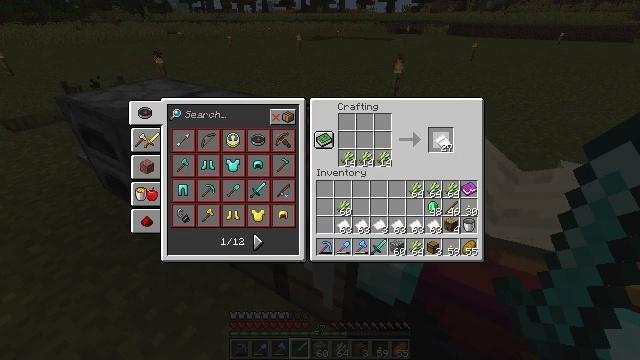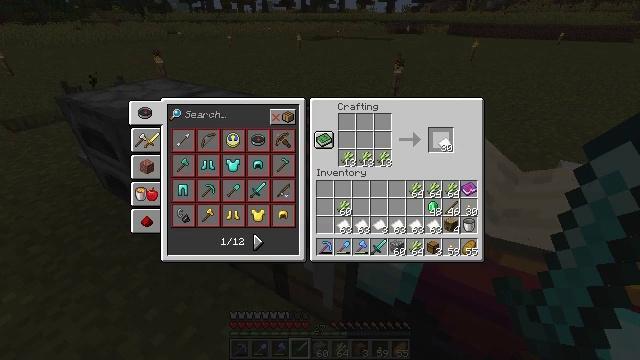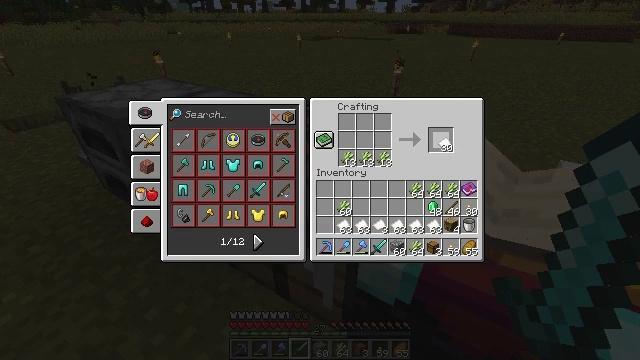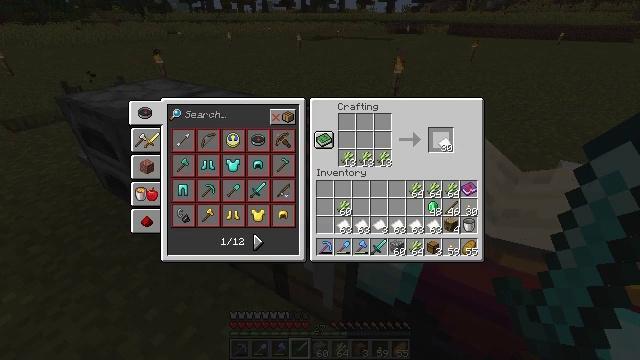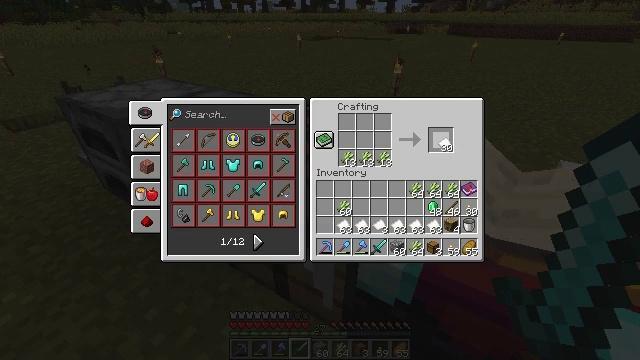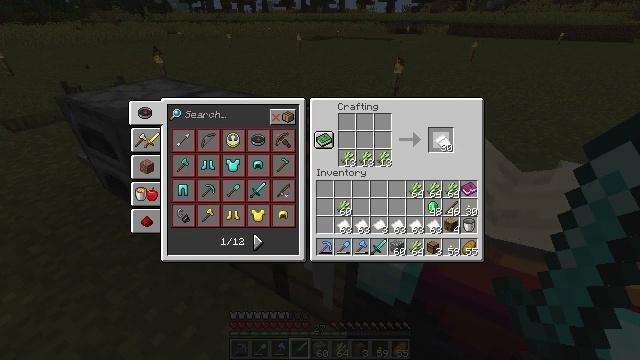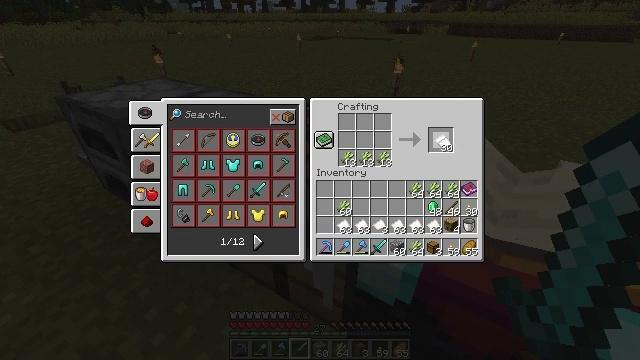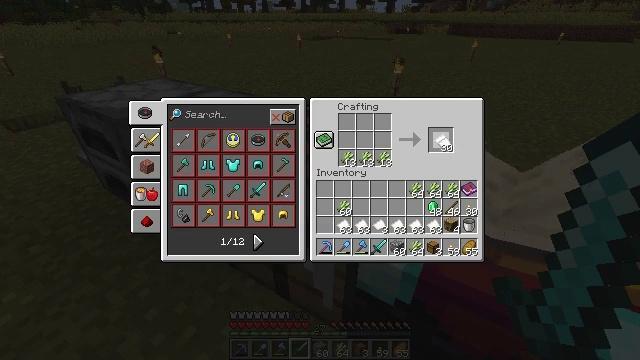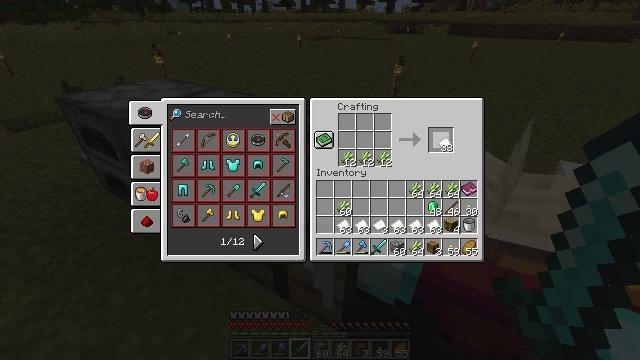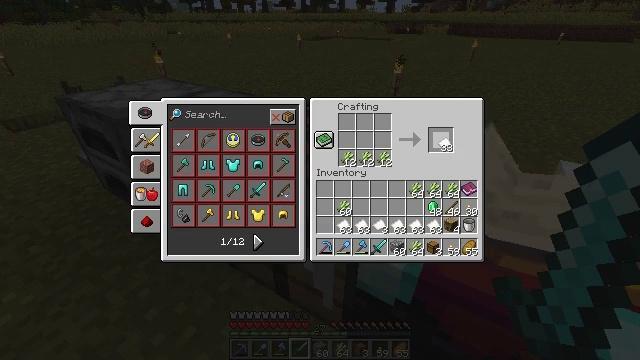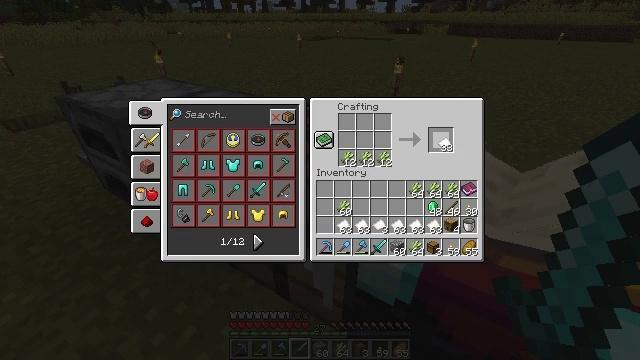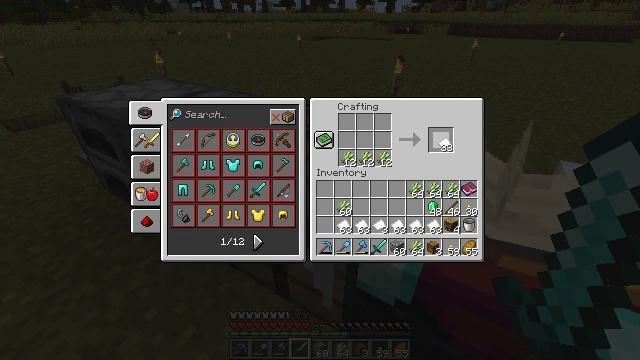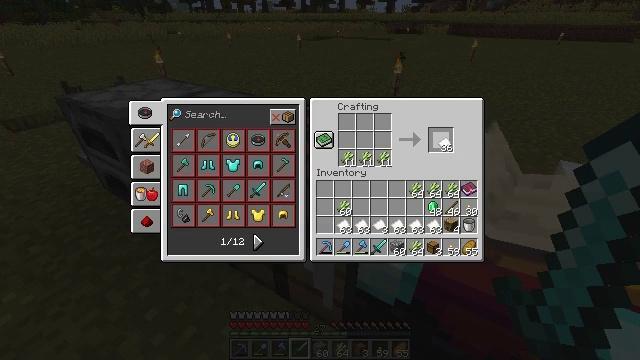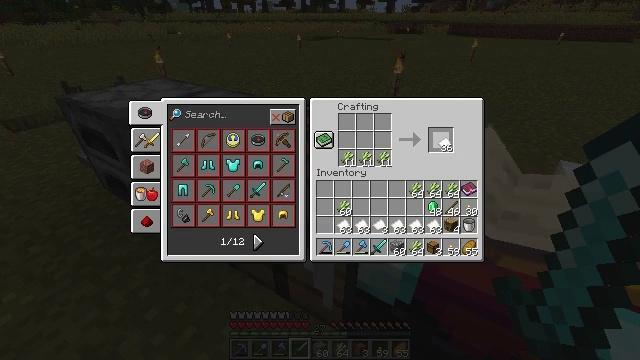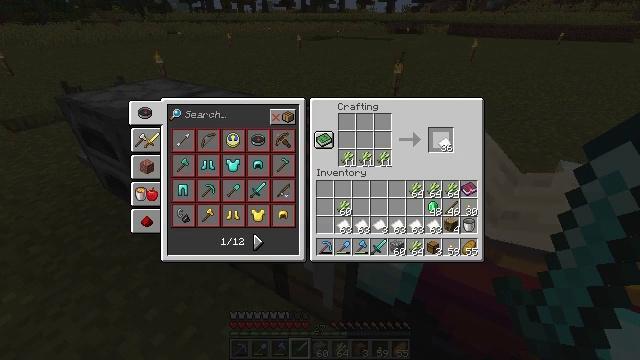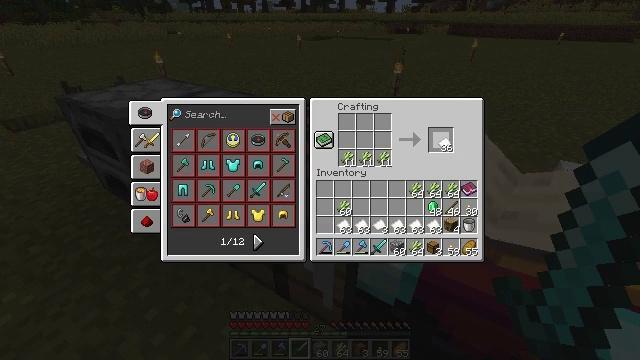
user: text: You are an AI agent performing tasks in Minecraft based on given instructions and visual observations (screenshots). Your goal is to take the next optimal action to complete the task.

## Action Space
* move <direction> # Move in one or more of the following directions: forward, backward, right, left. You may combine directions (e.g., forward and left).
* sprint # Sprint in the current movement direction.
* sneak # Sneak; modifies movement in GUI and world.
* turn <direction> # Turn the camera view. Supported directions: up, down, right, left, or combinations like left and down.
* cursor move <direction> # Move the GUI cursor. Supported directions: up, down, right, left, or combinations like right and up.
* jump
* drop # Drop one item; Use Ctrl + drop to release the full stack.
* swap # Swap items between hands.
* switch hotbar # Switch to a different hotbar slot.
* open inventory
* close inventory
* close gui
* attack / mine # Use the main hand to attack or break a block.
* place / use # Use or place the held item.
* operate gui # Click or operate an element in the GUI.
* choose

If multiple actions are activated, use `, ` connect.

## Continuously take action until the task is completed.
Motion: motion action
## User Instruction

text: Make paper by crafting.
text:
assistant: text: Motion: no_op
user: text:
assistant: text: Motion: operate gui
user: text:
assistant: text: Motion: operate gui
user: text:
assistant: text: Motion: operate gui
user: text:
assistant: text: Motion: operate gui
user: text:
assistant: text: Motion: operate gui
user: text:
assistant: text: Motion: operate gui
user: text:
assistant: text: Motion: no_op
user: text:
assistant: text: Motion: operate gui
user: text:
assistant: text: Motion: operate gui
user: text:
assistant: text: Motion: operate gui
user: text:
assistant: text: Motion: no_op
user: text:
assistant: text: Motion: operate gui
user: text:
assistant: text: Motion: operate gui
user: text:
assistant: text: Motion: operate gui
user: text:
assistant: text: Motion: no_op
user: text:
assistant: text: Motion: operate gui
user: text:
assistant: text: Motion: operate gui
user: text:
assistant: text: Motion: no_op
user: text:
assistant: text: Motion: no_op
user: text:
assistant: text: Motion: operate gui
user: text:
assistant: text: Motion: operate gui
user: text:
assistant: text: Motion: no_op
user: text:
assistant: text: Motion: operate gui
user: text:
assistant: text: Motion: operate gui
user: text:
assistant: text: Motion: operate gui
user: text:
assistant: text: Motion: no_op
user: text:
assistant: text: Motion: operate gui
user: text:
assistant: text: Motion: operate gui
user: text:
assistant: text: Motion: operate gui